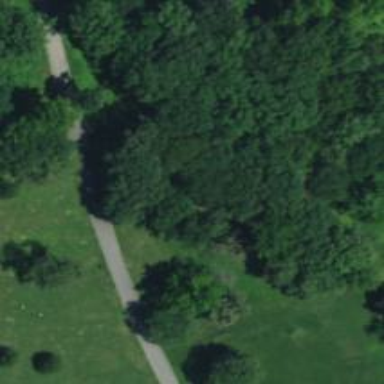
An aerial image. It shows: Disc golf basket.